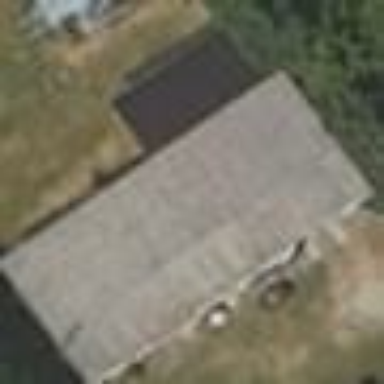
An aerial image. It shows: Shed with flat grey roof.